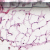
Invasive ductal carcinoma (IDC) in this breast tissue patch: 0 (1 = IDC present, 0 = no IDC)